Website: home-depot
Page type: delivery-shipping
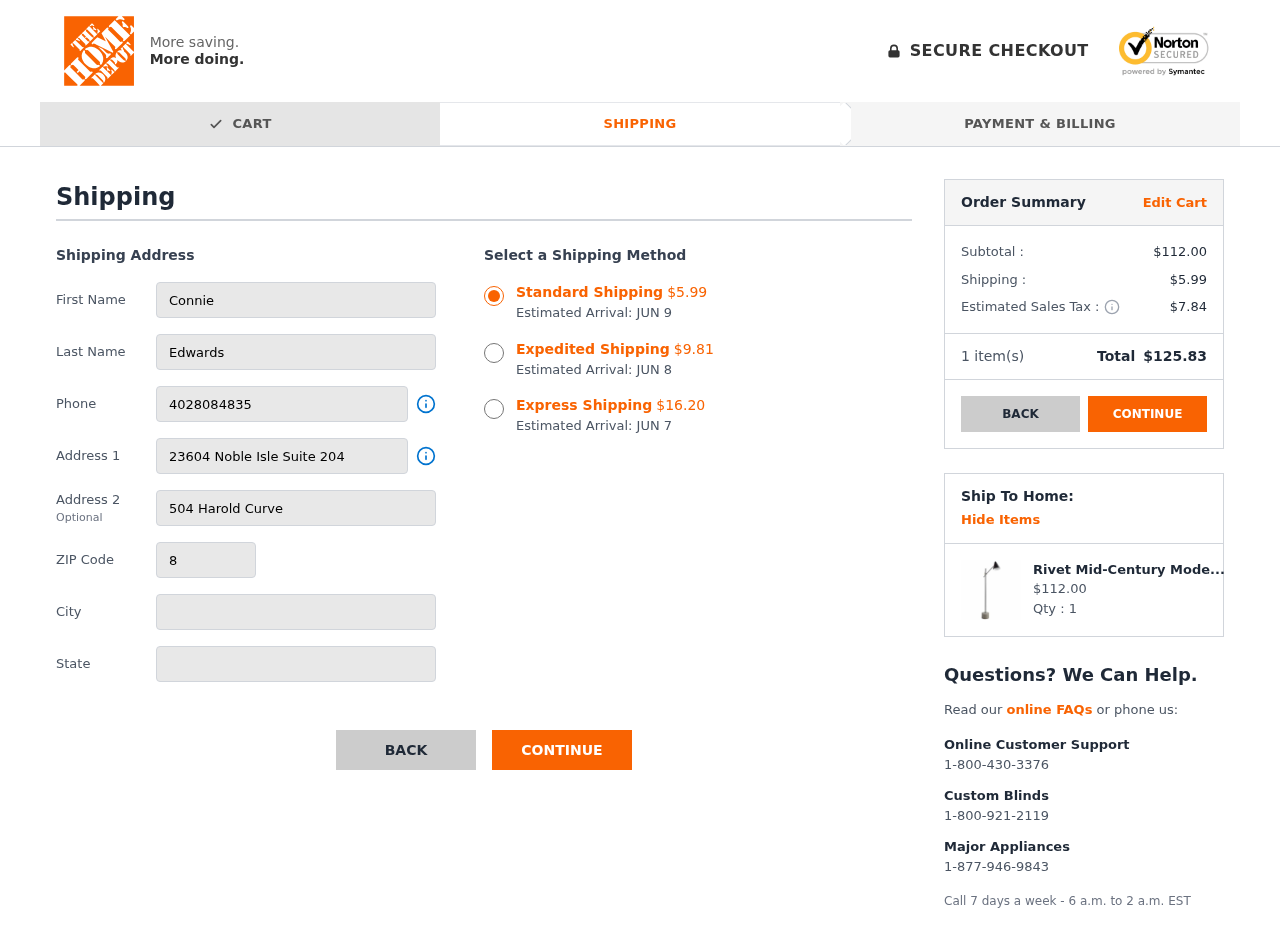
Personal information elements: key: PII_CITY
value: Sabrinaton
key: PII_FIRSTNAME
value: Connie
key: PII_LASTNAME
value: Edwards
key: PII_PHONE
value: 4028084835
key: PII_POSTCODE
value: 82981
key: PII_STATE
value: Nevada
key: PII_STREET
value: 23604 Noble Isle Suite 204
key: PII_STREET2
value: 504 Harold Curve
Product elements: key: PRODUCT1_NAME
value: Rivet Mid-Century Modern Steel Floor Lamp With Cone Shade And Light Bulb - 9.5 x 19 x 57 Inches, Mat
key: PRODUCT1_PRICE
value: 112
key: PRODUCT1_QUANTITY
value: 1
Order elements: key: ORDER_SHIPPING_COST_STANDARD
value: $5.99
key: ORDER_DELIVERY_DATE
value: JUN 9
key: ORDER_SHIPPING_COST_EXPEDITED
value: $9.81
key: ORDER_DELIVERY_DATE_EXPEDITED
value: JUN 8
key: ORDER_SHIPPING_COST_EXPRESS
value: $16.20
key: ORDER_DELIVERY_DATE_EXPRESS
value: JUN 7
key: ORDER_SUBTOTAL
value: $112.00
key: ORDER_SHIPPING_COST
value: $5.99
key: ORDER_TAX
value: $7.84
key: ORDER_NUM_ITEMS
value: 1
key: ORDER_TOTAL
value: $125.83